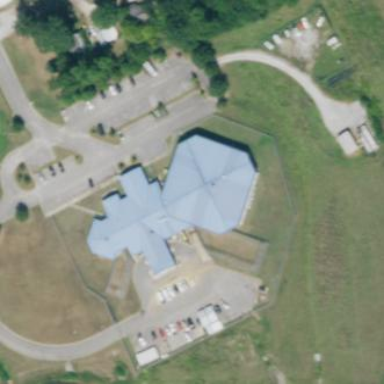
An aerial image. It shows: Prison building.